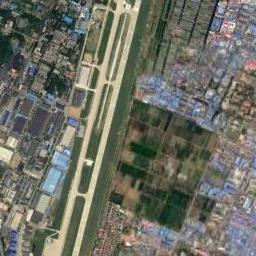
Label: airport